Question: I am trying to reach at the eclipse source code so I can maybe try to modify/fix. I have had more frustrating experiences - very few.
I tried to follow the post by Ian Bull <URL>
I switched to the PDE perspective and fired up the wizard New > FeaturePatch. Now I am stuck at:

So how I populate the browse dialog ? I want to edit formating of java code by the JDT core. Ideally I would like to be able to edit the master branch of the kepler maintenance release.
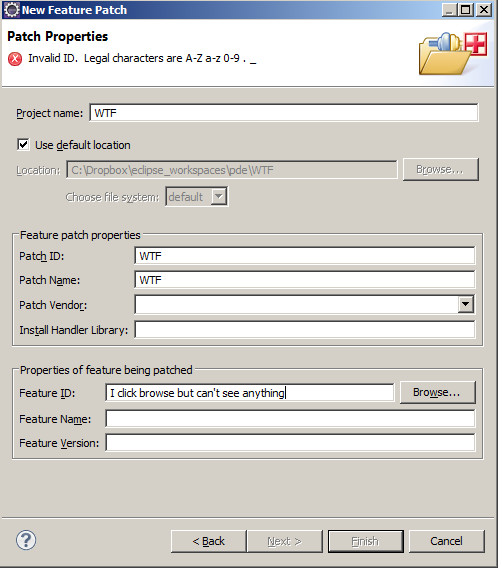
Answer: Just press 'Browse' and then type part of the feature id you want to patch. Just typing 'j' should show you the jdt feature among a few others.